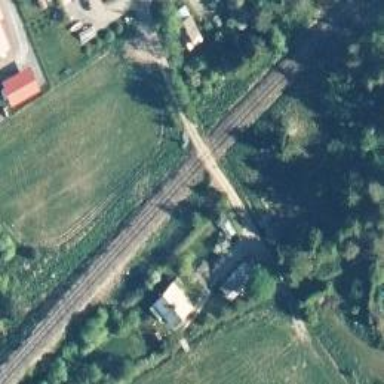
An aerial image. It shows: Level crossing with both lights and saltire in place.